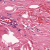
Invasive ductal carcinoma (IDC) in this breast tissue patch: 0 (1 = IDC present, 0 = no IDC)